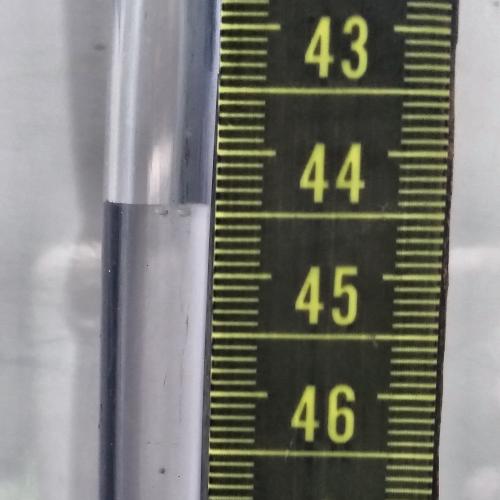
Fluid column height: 44.4 cm